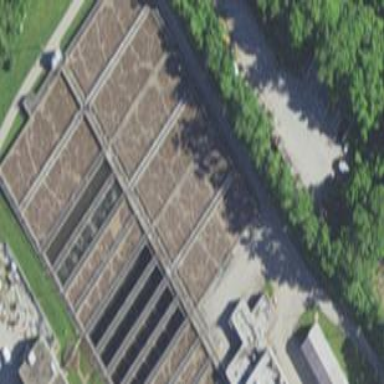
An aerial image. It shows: Building with storage tank.